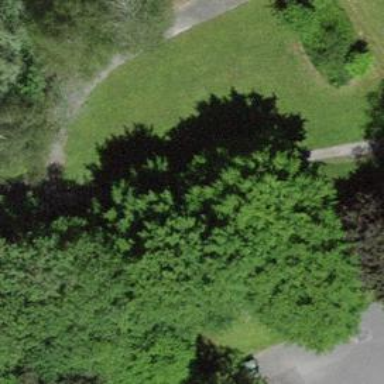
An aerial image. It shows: Unpaved footway.